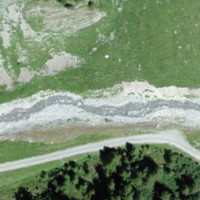
EUNIS habitat code: 26
Species observed at this site:
Alnus incana